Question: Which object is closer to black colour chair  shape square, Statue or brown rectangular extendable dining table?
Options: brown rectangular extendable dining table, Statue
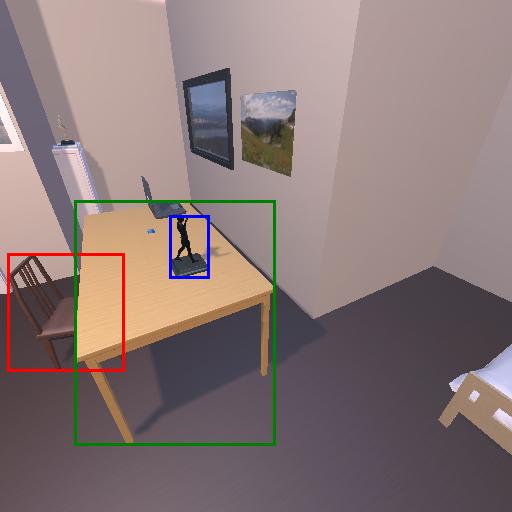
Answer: brown rectangular extendable dining table